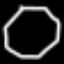
Label: octagon